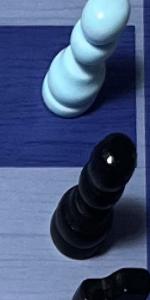
Label: Pawn_Black